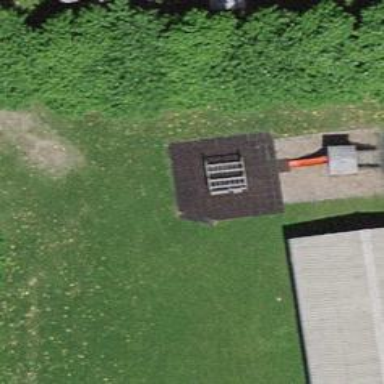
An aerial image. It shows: Playground area for leisure land.